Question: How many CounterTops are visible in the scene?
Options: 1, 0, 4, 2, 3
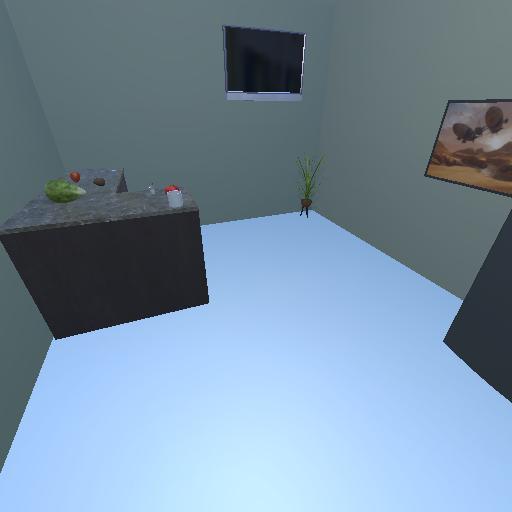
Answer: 1